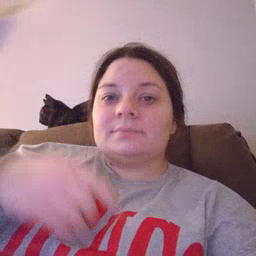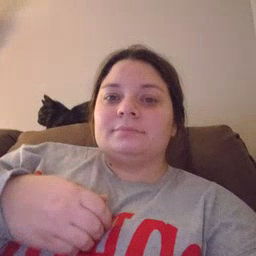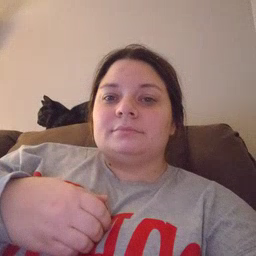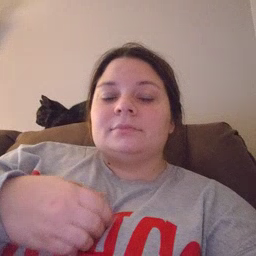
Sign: black